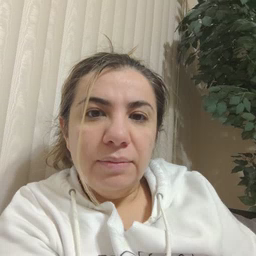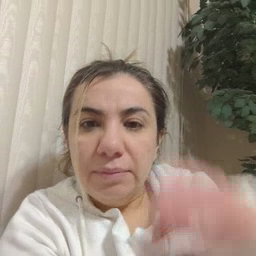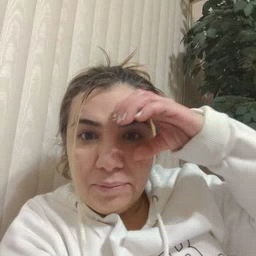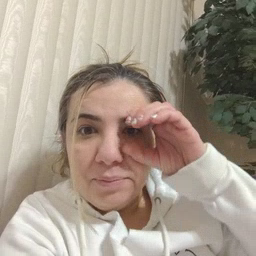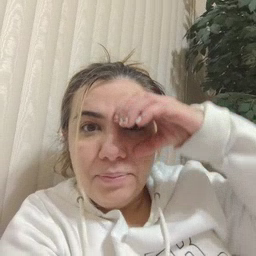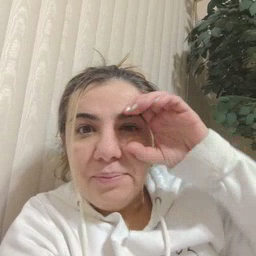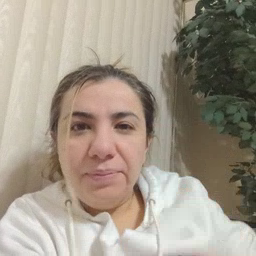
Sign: owl